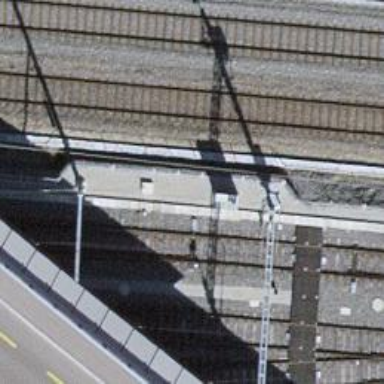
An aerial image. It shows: Single-track electrified railway service yard with contact line for trains.